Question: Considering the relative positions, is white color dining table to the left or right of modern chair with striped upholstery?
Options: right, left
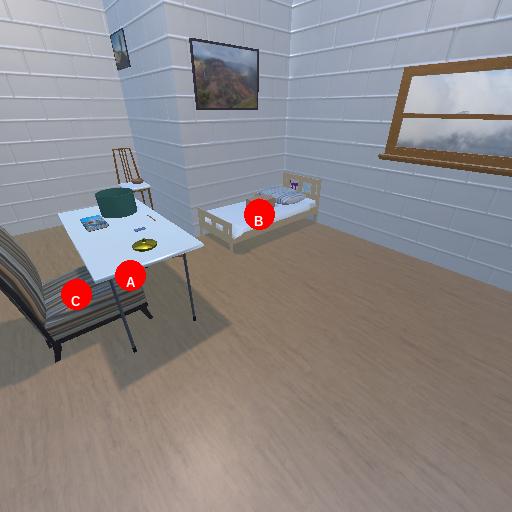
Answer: right